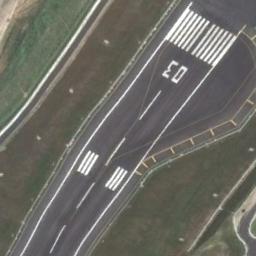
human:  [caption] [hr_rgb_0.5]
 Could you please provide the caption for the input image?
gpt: The grass is on either side of the runway .

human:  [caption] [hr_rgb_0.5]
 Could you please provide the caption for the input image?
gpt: The runway is on the grass next to the bare land .

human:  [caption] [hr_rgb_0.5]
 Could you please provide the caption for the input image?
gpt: The runway has a threshold marking and two touchdown zone markings and the designation marking is 03 .

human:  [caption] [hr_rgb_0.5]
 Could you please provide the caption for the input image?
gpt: Next to the runway is a green lawn with white '03' and short-line signs on the runway .

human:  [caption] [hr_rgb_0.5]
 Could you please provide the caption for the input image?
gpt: There are some green lawns beside the runway .